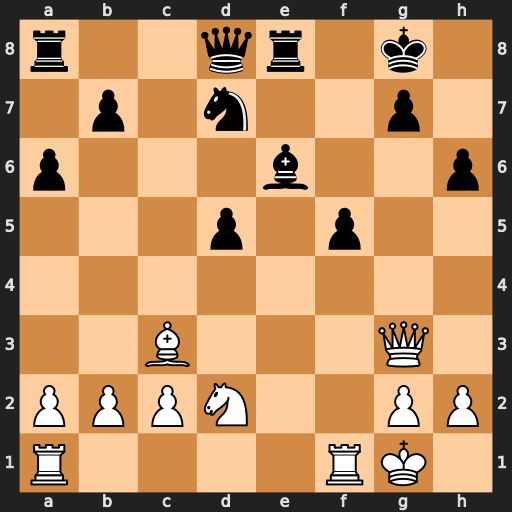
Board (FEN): r2qr1k1/1p1n2p1/p3b2p/3p1p2/8/2B3Q1/PPPN2PP/R4RK1
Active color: w
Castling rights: -
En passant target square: -
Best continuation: Qxg7#